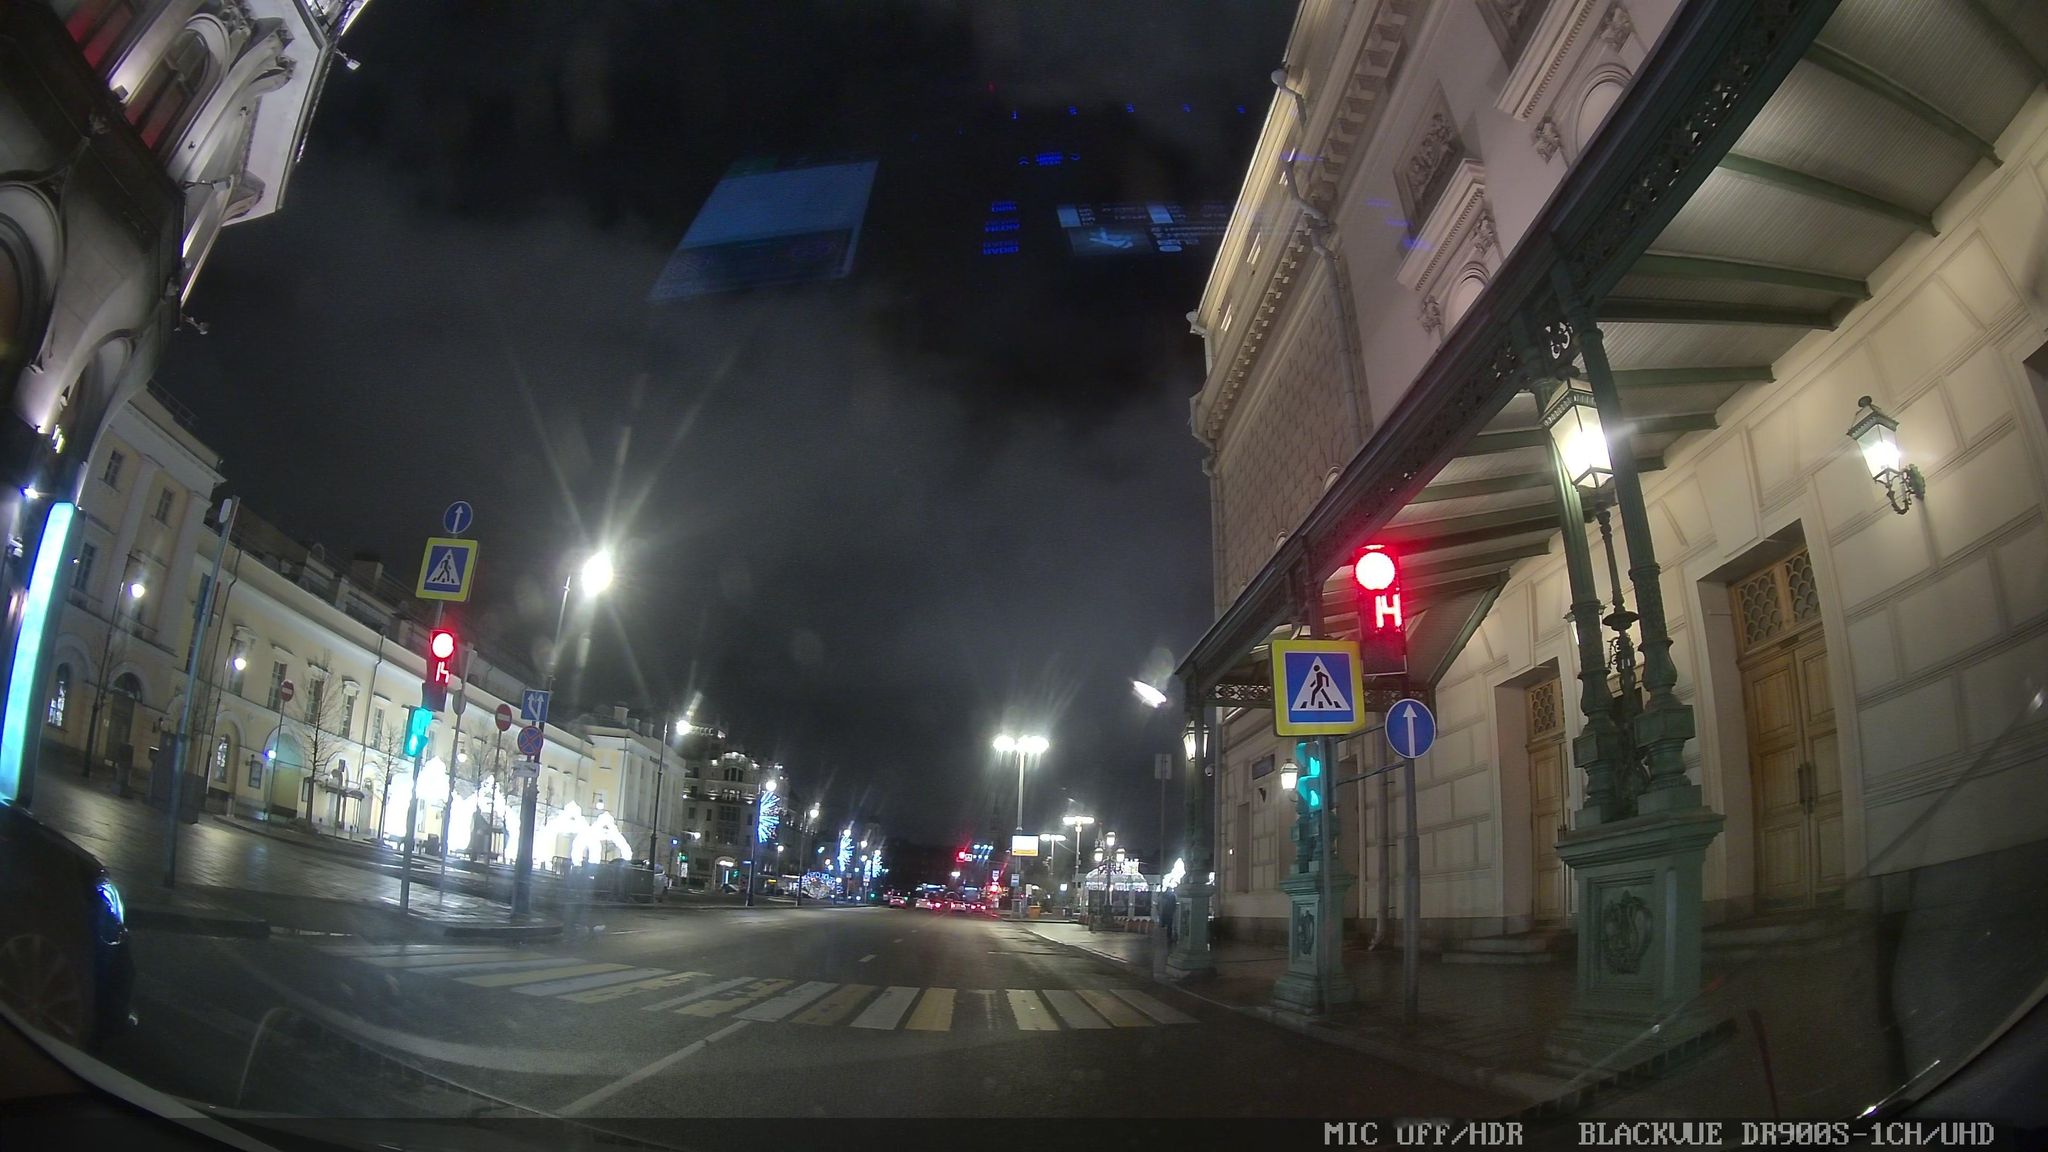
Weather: clear
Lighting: night
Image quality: slightly poor
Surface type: driving surface
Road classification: tertiary
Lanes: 2
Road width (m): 2.2
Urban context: urban centre
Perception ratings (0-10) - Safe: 0.92, Lively: 7.64, Beautiful: 4.87, Boring: 0.72, Depressing: 5.36, Wealthy: 5.12